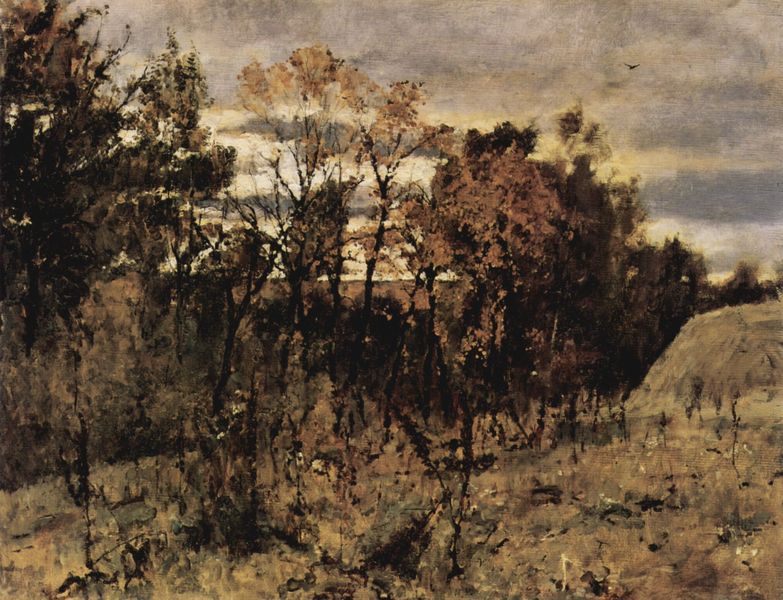
Titel: Herbstabend, Domotkanowo
Künstler: Walentin Alexandrowitsch Serow
Standort: Moskva
Institution: Tretjakow-Galerie
Schlagwörter: baum, berg, blau, blätter, dunkel, gemälde, gewitter, himmel, laub, vogel, wasser, weiß, wolken, aquarell, baumstämme, bäume, cezanne, fluss, gelb, grün, impressionismus, landschaft, ocker, sand, äste, abend, blumen, braun, frankreich, grau, holz, licht, schwarz, skizze, gras, rot, wiese, wolke, beige, malerei, öl, ast, birke, dämmerung, ebene, erde, feld, ferne, gräser, horizont, hügel, natur, sonnenaufgang, stamm, strauch, zweige, büsche, gebüsch, pastos, sonne, land, pflanze, pflanzen, tal, wald, fliegen, bewölkt, ruhe, düster, ansicht, naturalismus, acker, berge, dürre, hellbraun, modern, öde, allee, dunkelgrün, nebel, sonnenuntergang, hügle, landschaftsmalerei, vegetation, herbst, winter, krieg, stämme, wild, stimmung, fein, steppe, abendstimmung, eindruck, bruan, spaziergang, verbrannt, heide, landschafdt, haufen, kälte, trostlos, scharz, sumpf, welk, unterholz, wurzeln, kiefer, moor, karg, geäst, laubwald, laubbäume, hain, schonung, waldstück, gestrüpp, weich, jahreszeit, abendlicht, corot, beg, strohhaufen, wiesenstück, erhebungen, grabhügel, verästelungen, süster, wiesw, dämemrung, ockerton, 19. jahrhundert, vogel+, trostlost, braune blätter